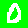
Digit: 0